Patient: sex M, age 57
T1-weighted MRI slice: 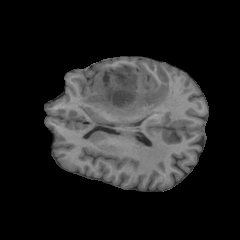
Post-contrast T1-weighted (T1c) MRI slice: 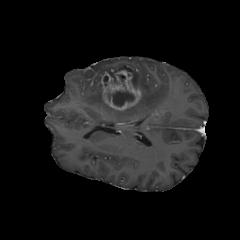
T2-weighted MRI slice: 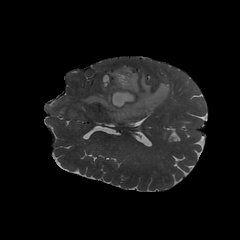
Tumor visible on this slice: yes
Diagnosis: Glioblastoma, IDH-wildtype
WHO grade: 4